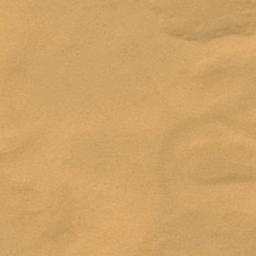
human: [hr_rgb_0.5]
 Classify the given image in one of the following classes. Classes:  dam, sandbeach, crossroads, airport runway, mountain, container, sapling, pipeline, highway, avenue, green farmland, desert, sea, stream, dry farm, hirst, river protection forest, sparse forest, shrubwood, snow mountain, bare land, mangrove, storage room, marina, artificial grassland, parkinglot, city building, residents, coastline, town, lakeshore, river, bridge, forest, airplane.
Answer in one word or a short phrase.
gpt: desert